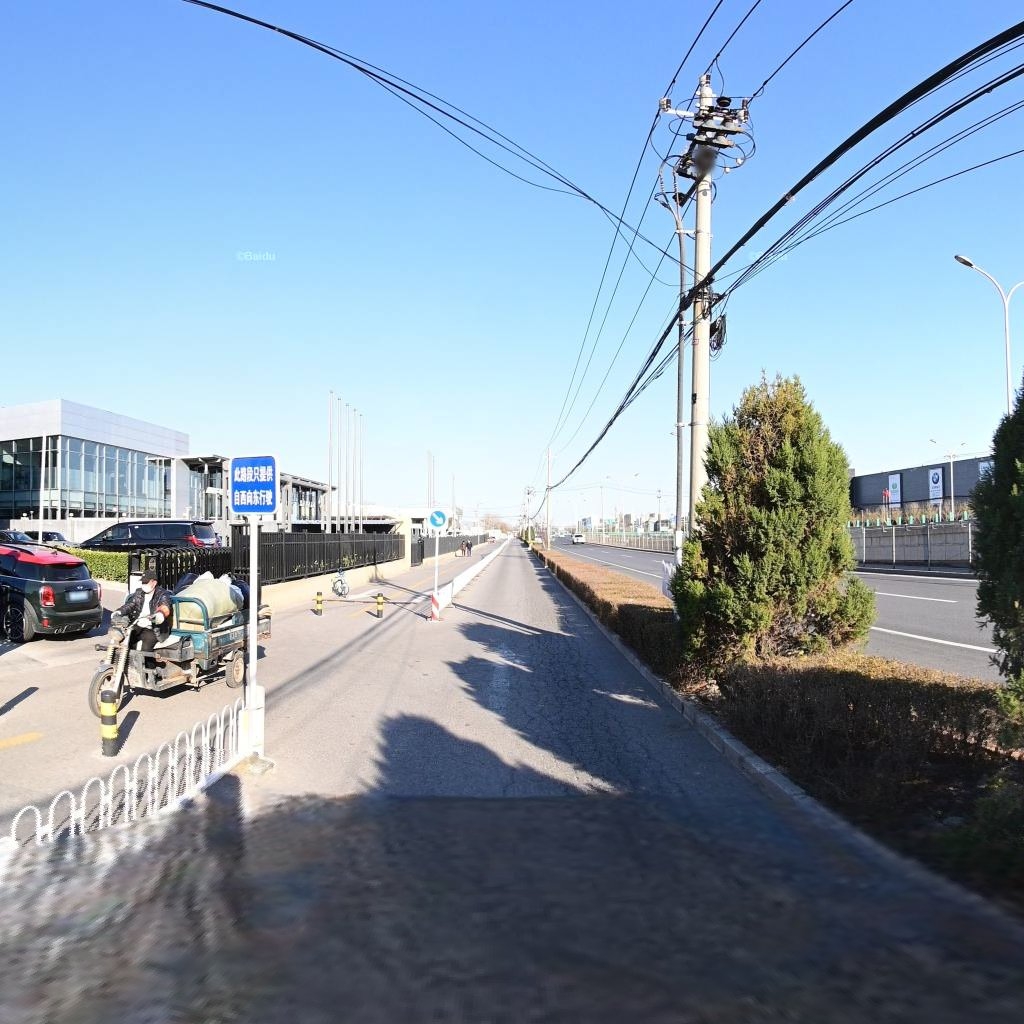
Region: Chaoyang
Road damage annotations: alligator crack